RGB frame:
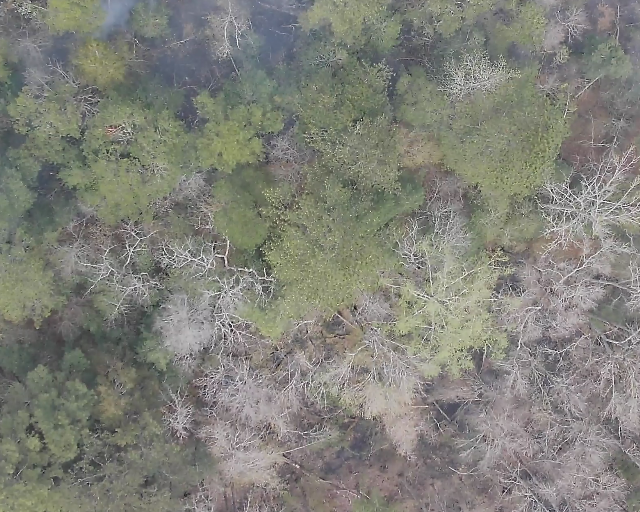
Thermal frame:
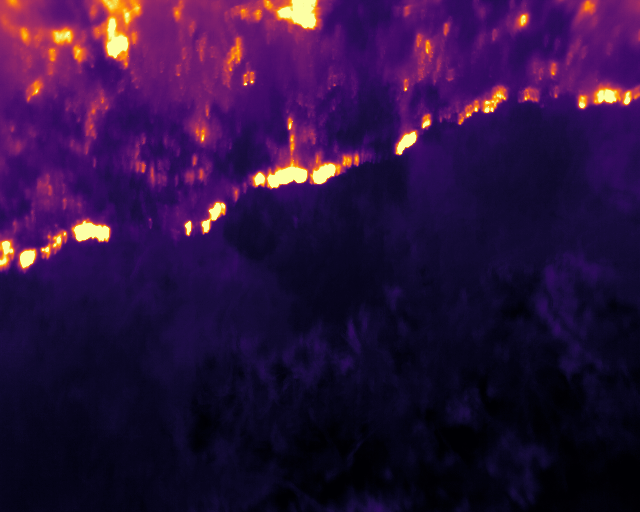
Captured: 2026-02-26 03:10:44
Pixels at or above 80 °C: 3619 (fraction of frame: 0.01104)